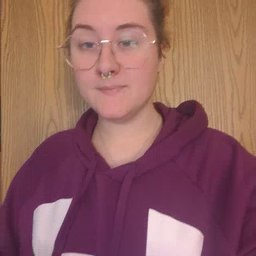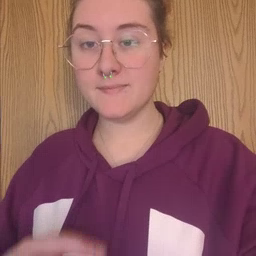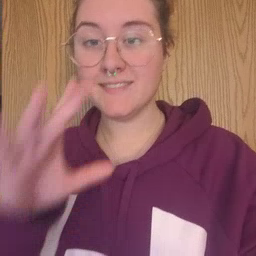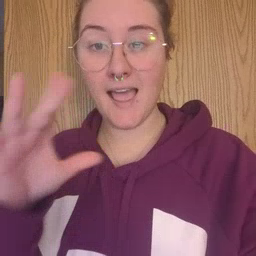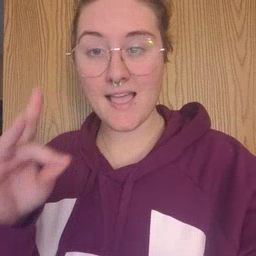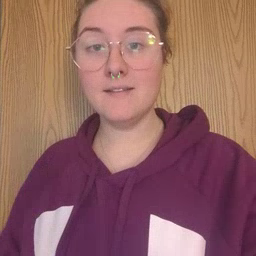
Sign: say